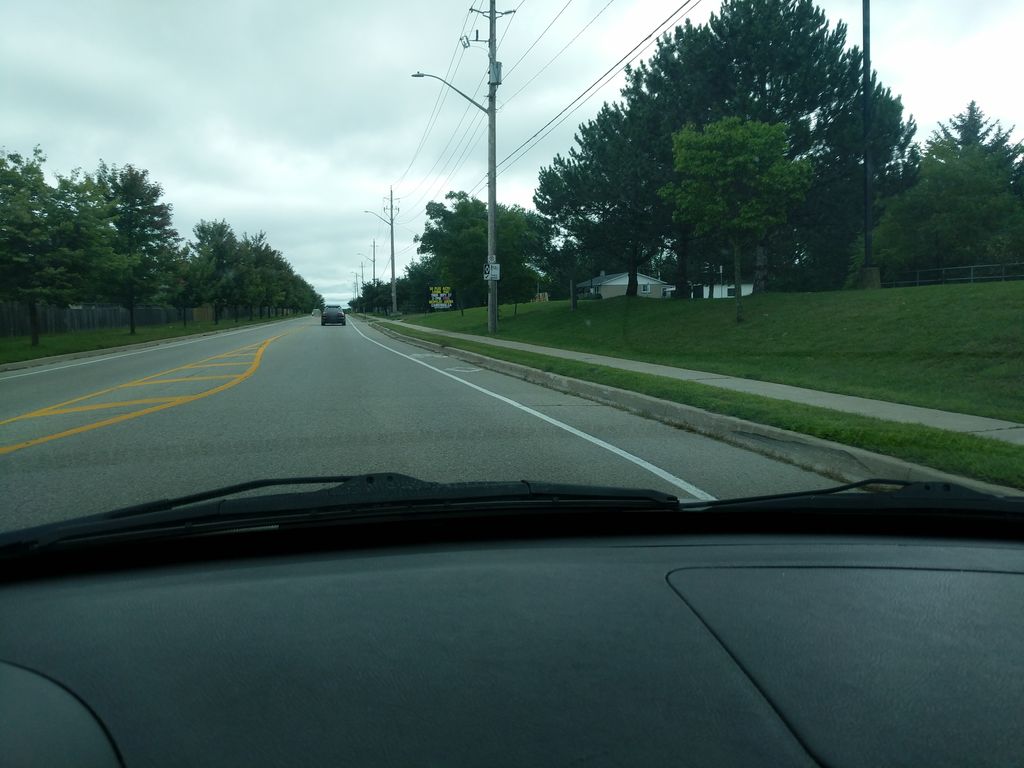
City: kitchener-waterloo